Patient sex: F
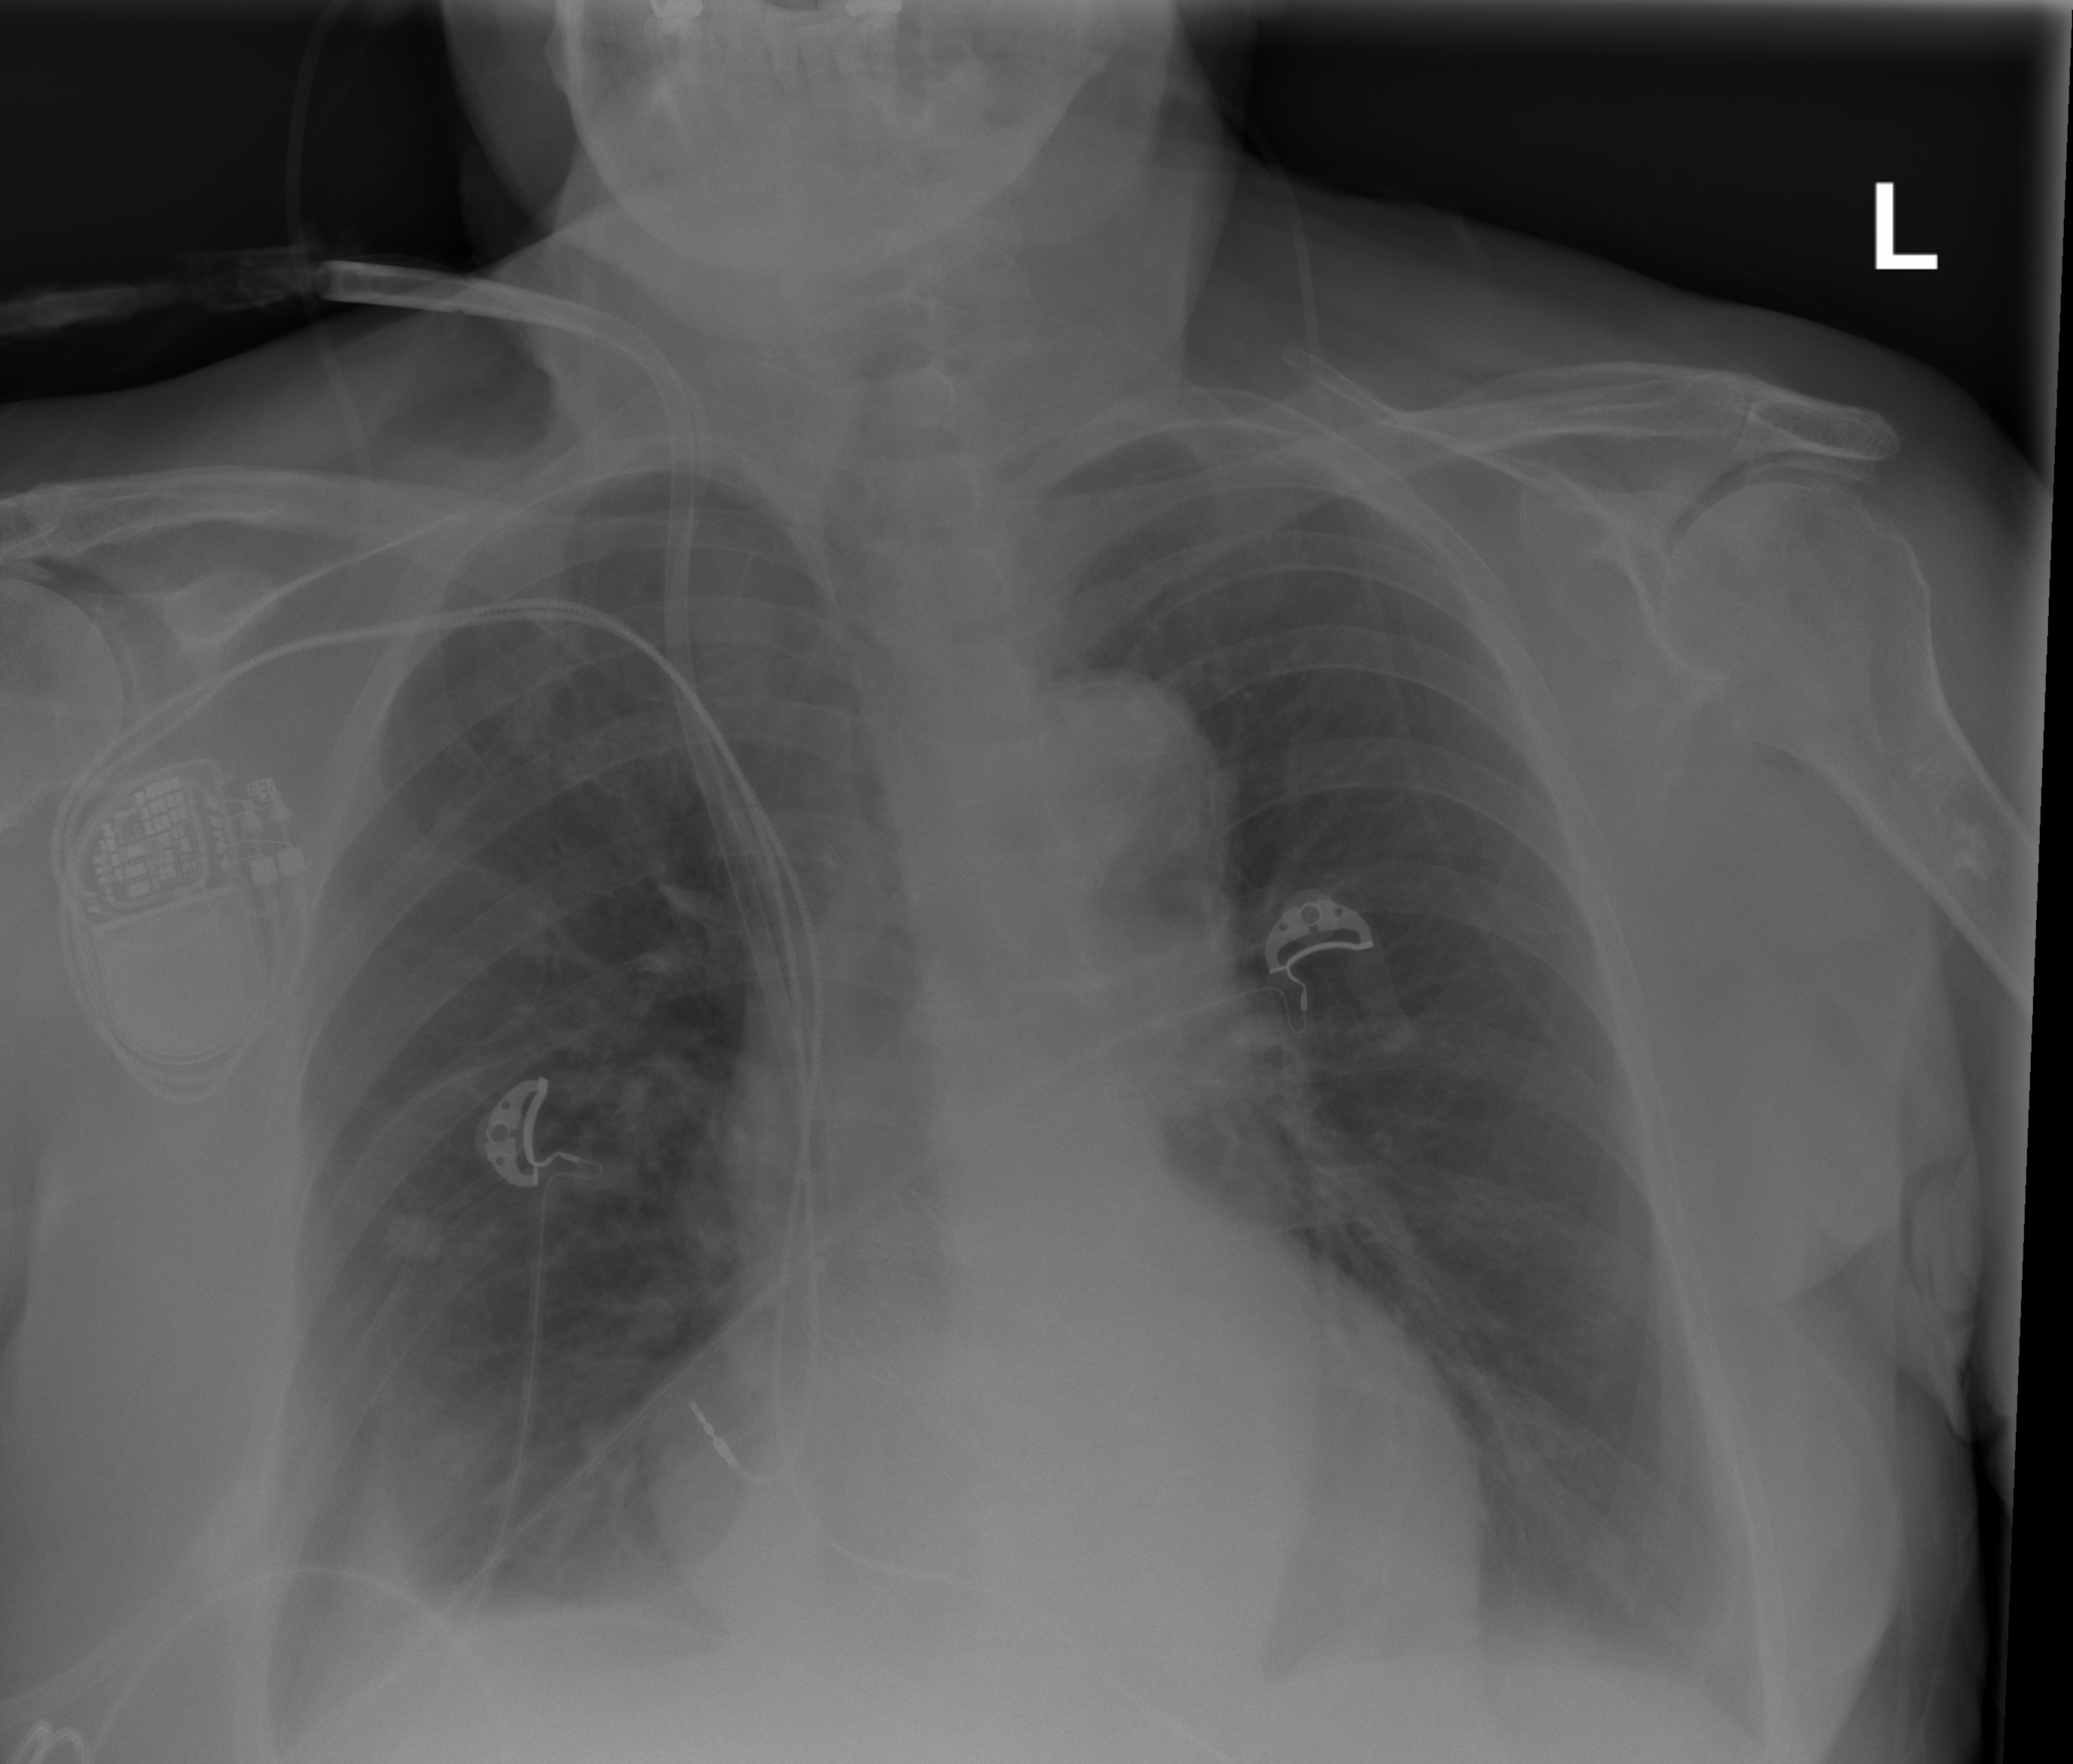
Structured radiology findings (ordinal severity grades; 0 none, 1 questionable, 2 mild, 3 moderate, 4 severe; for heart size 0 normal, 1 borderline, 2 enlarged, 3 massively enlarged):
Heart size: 0
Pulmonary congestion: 0
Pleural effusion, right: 0
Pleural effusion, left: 0
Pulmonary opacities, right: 0
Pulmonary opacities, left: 0
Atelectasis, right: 2
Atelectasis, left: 0